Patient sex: M
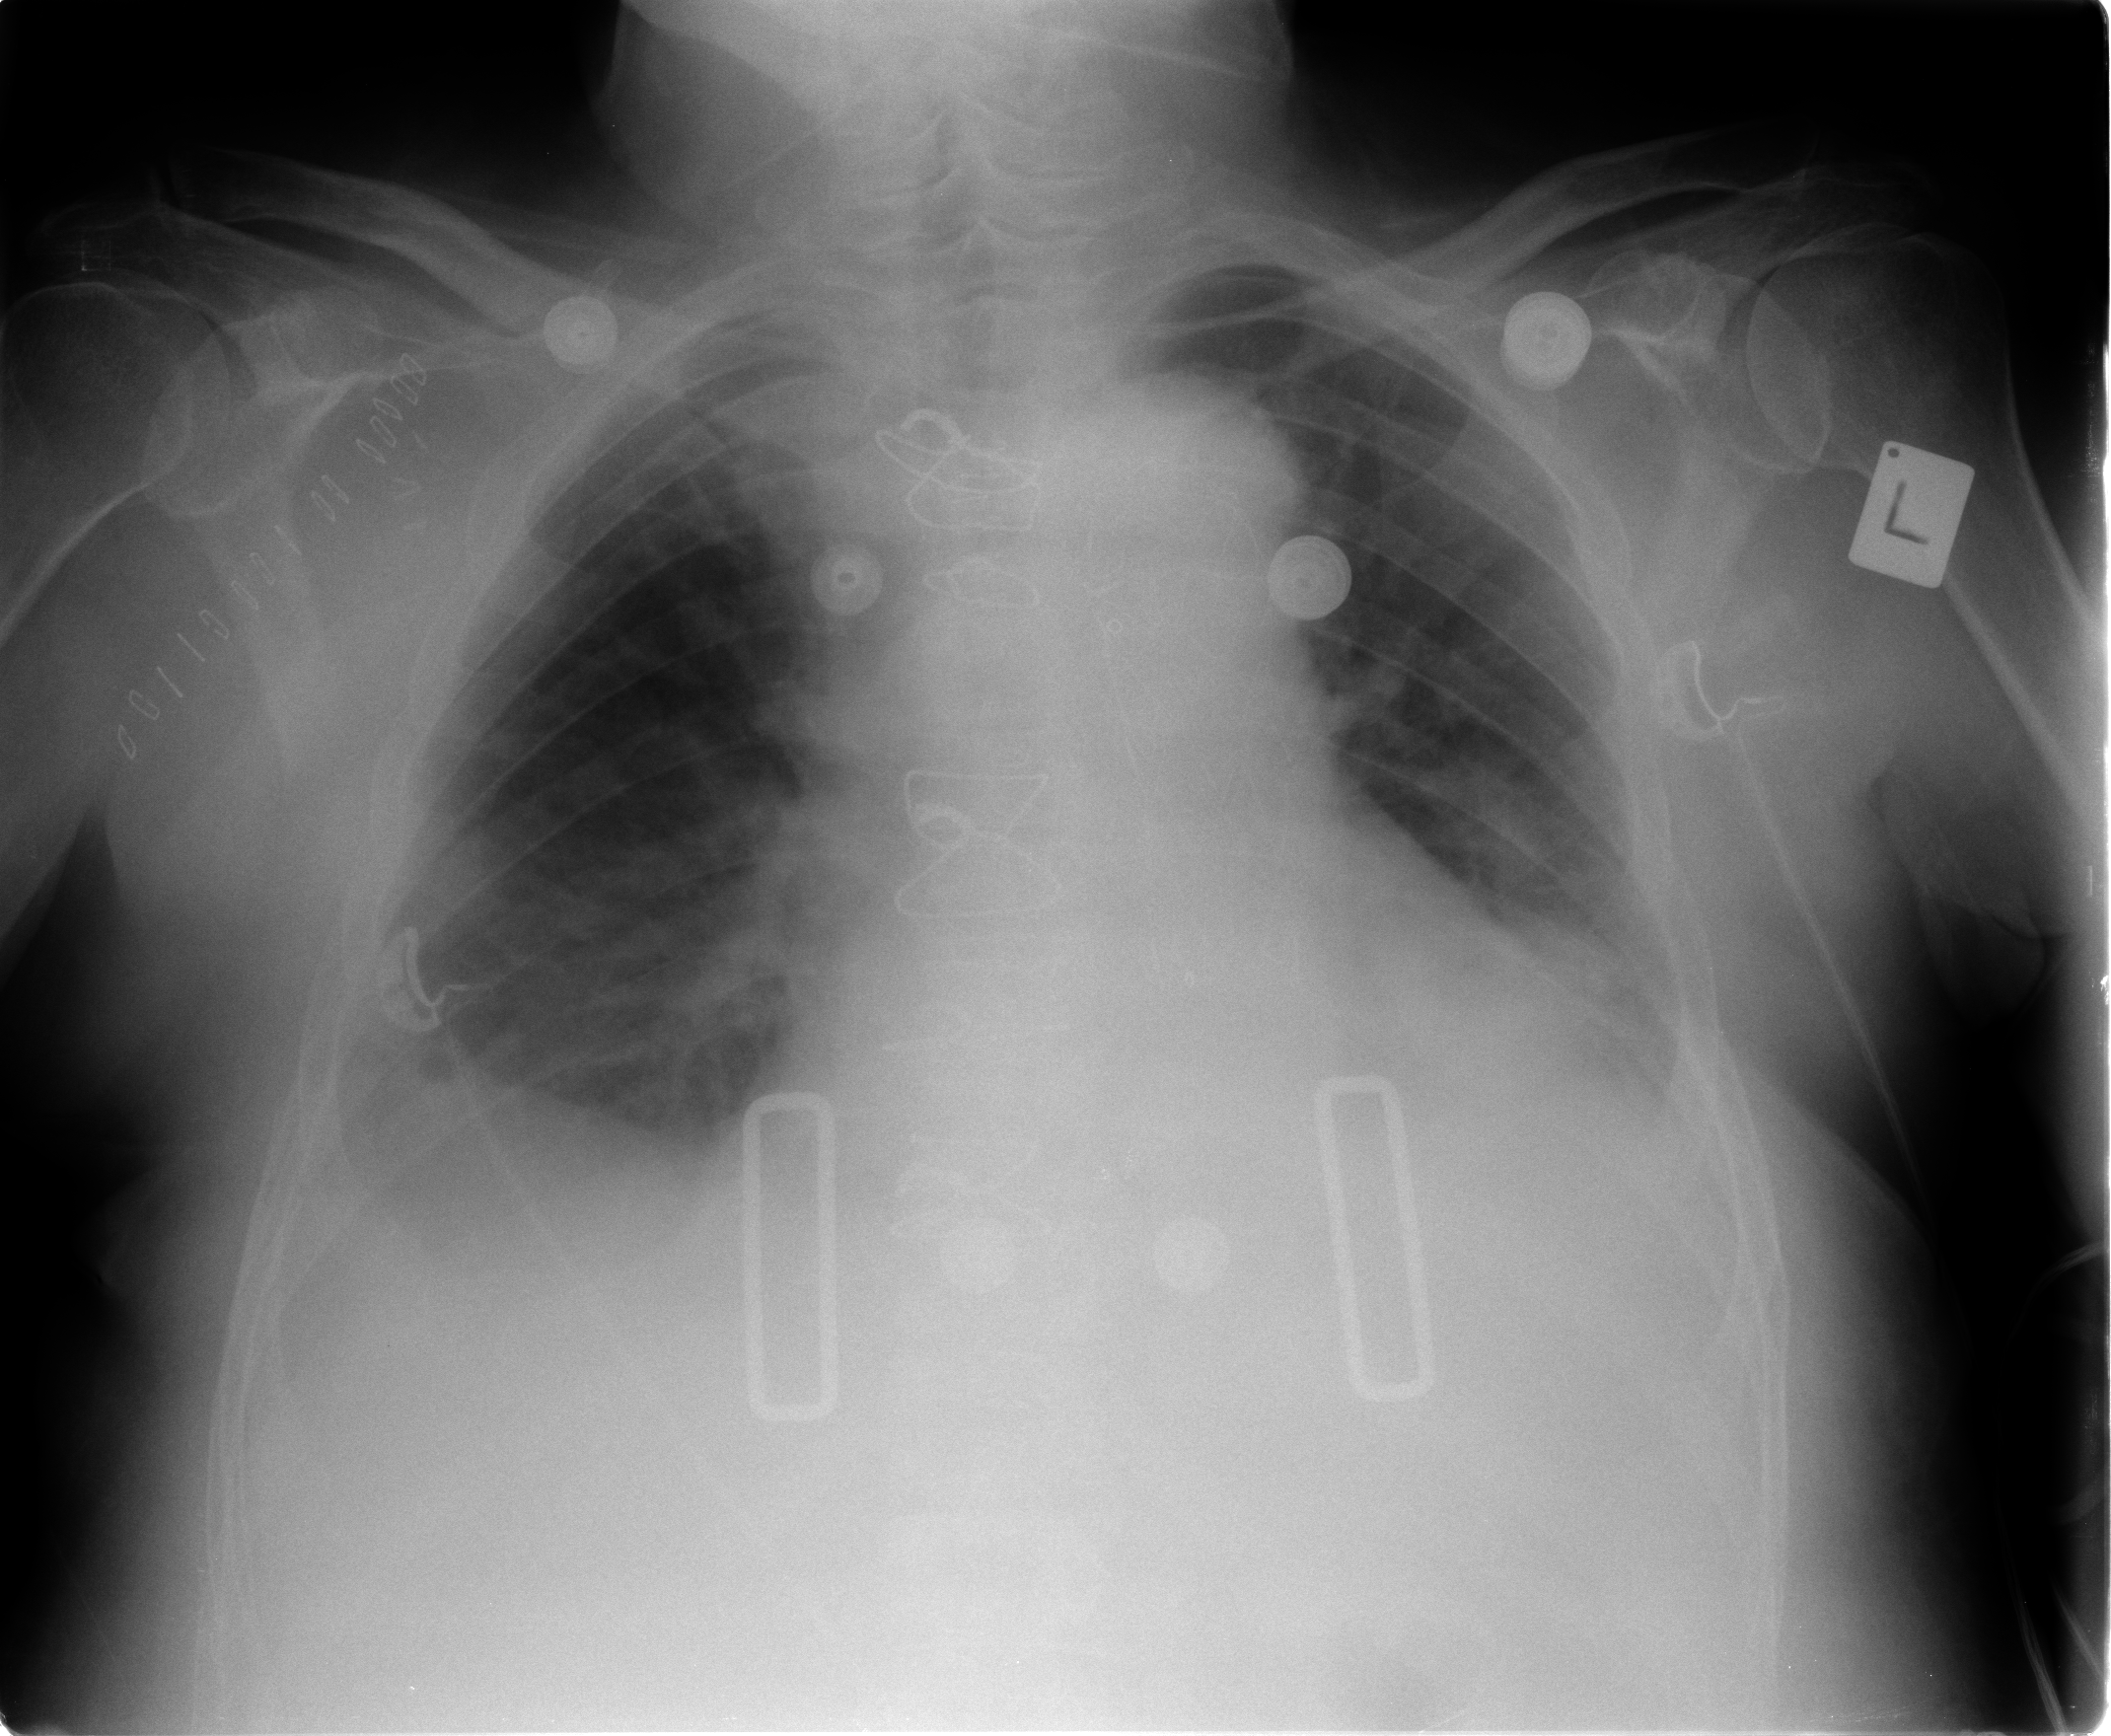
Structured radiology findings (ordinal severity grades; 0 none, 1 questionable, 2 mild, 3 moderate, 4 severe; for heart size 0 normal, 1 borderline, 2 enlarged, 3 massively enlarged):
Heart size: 2
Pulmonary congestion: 2
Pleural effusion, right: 2
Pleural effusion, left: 2
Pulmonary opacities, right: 2
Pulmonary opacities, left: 2
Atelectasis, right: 2
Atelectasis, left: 2